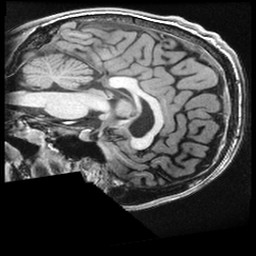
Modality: T1w
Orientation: sagittal
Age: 25
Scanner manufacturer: ge
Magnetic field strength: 3 T
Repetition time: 0.008224 s
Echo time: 0.003108 s